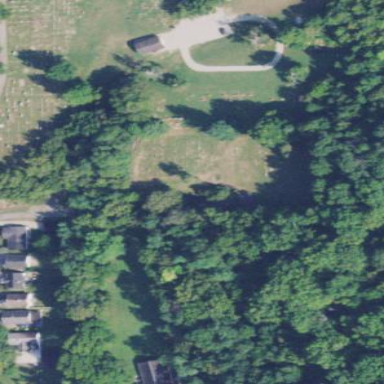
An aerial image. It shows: Cemetery.